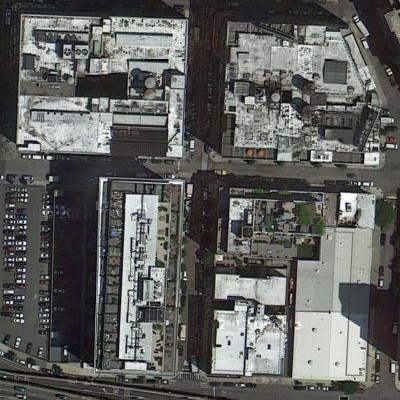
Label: cIndustry